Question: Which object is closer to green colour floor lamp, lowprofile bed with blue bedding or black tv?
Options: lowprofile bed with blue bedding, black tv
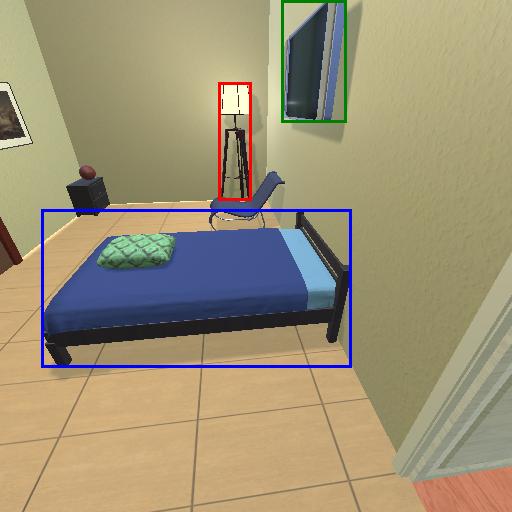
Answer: lowprofile bed with blue bedding